Field crop: tomato
Growth stage: 2
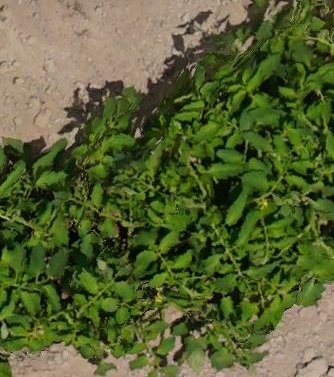
Species: tomato